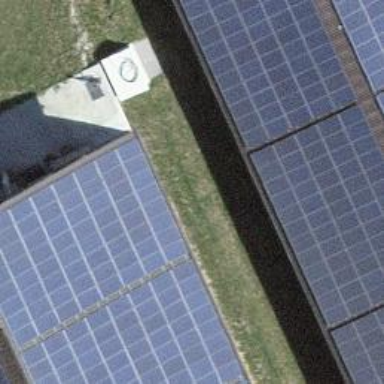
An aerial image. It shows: Solar power generator using photovoltaic method with solar photovoltaic panel types.